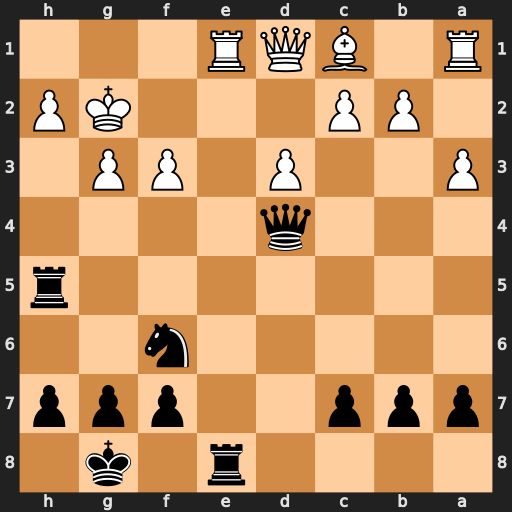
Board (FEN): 4r1k1/ppp2ppp/5n2/7r/3q4/P2P1PP1/1PP3KP/R1BQR3
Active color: b
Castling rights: -
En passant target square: -
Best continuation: Rxh2+ Kxh2 Qf2+